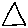
Label: triangle